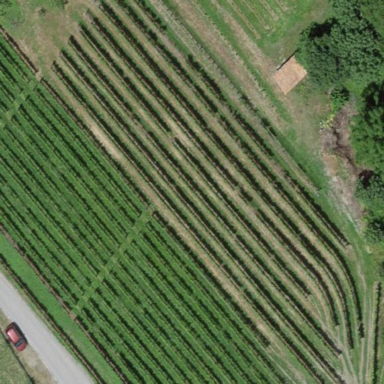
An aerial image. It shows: Vineyard with grape crops.